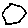
Label: hexagon